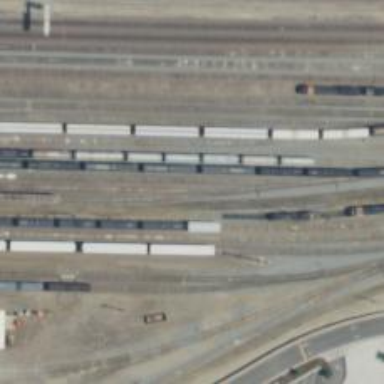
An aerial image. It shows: Railway yard.